Field crop: maize
Growth stage: 2
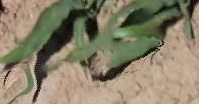
Species: maize